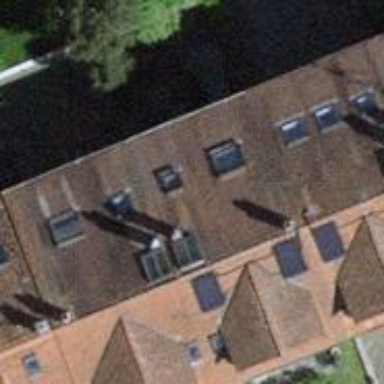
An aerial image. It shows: Terrace building.